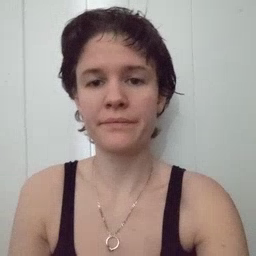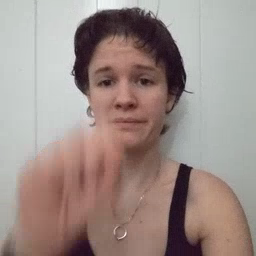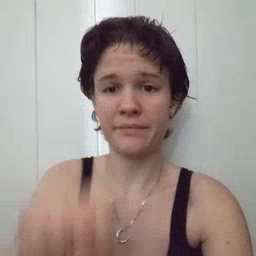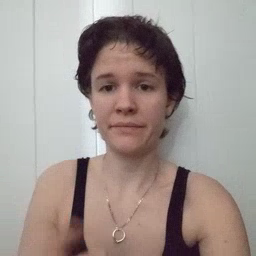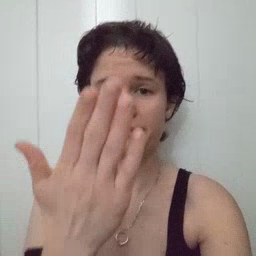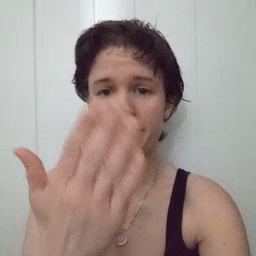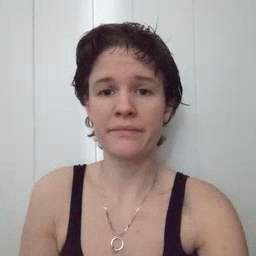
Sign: mitten